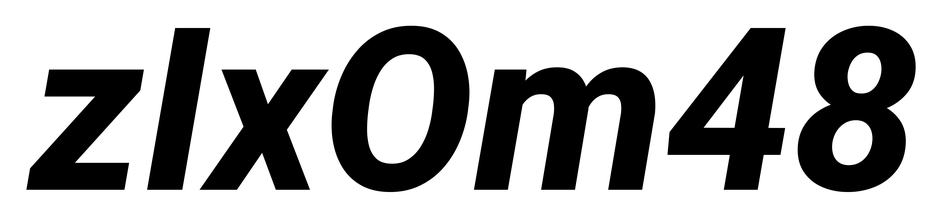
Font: Roboto-Italic_ExtraBold_Italic